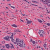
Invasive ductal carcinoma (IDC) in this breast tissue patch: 1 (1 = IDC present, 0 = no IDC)